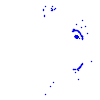
Particle: proton